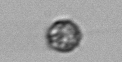
Label: coccolithophorid